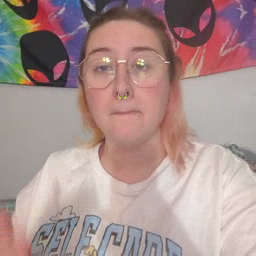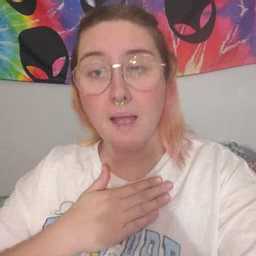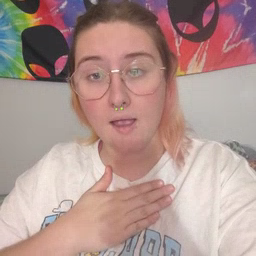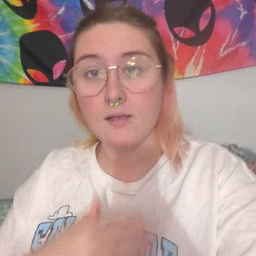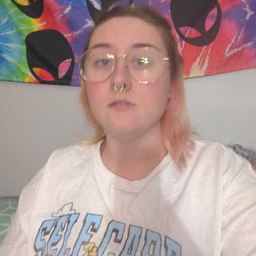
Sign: minemy